Question: How to get data type column from SQL query has casting or custom query, not from view or table
like database client pgAdmin4 can detect type data on column from result query

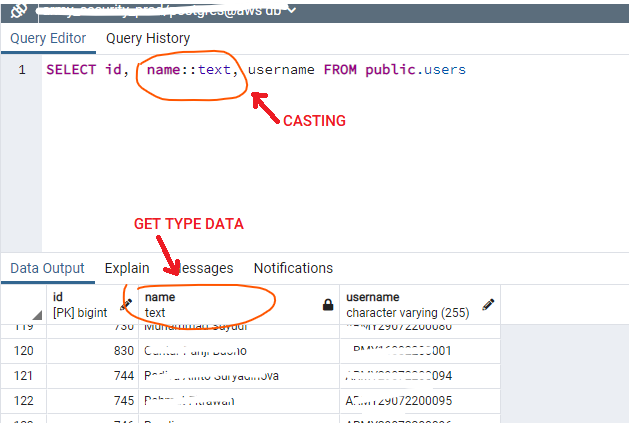
Answer: Like mentioned in the comments, you can you use pg_typeof. Not sure if you added the picture after the comment, but you can also use this for your results as requested in the picture:
'''
select pg_typeof(val1), pg_typeof(val2)
from (
select 123 as val1, 123::text as val2
)z
'''
Results:
'''
|integer|text|
'''